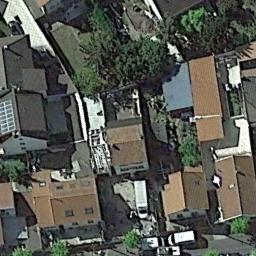
Label: residential